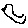
Label: bird